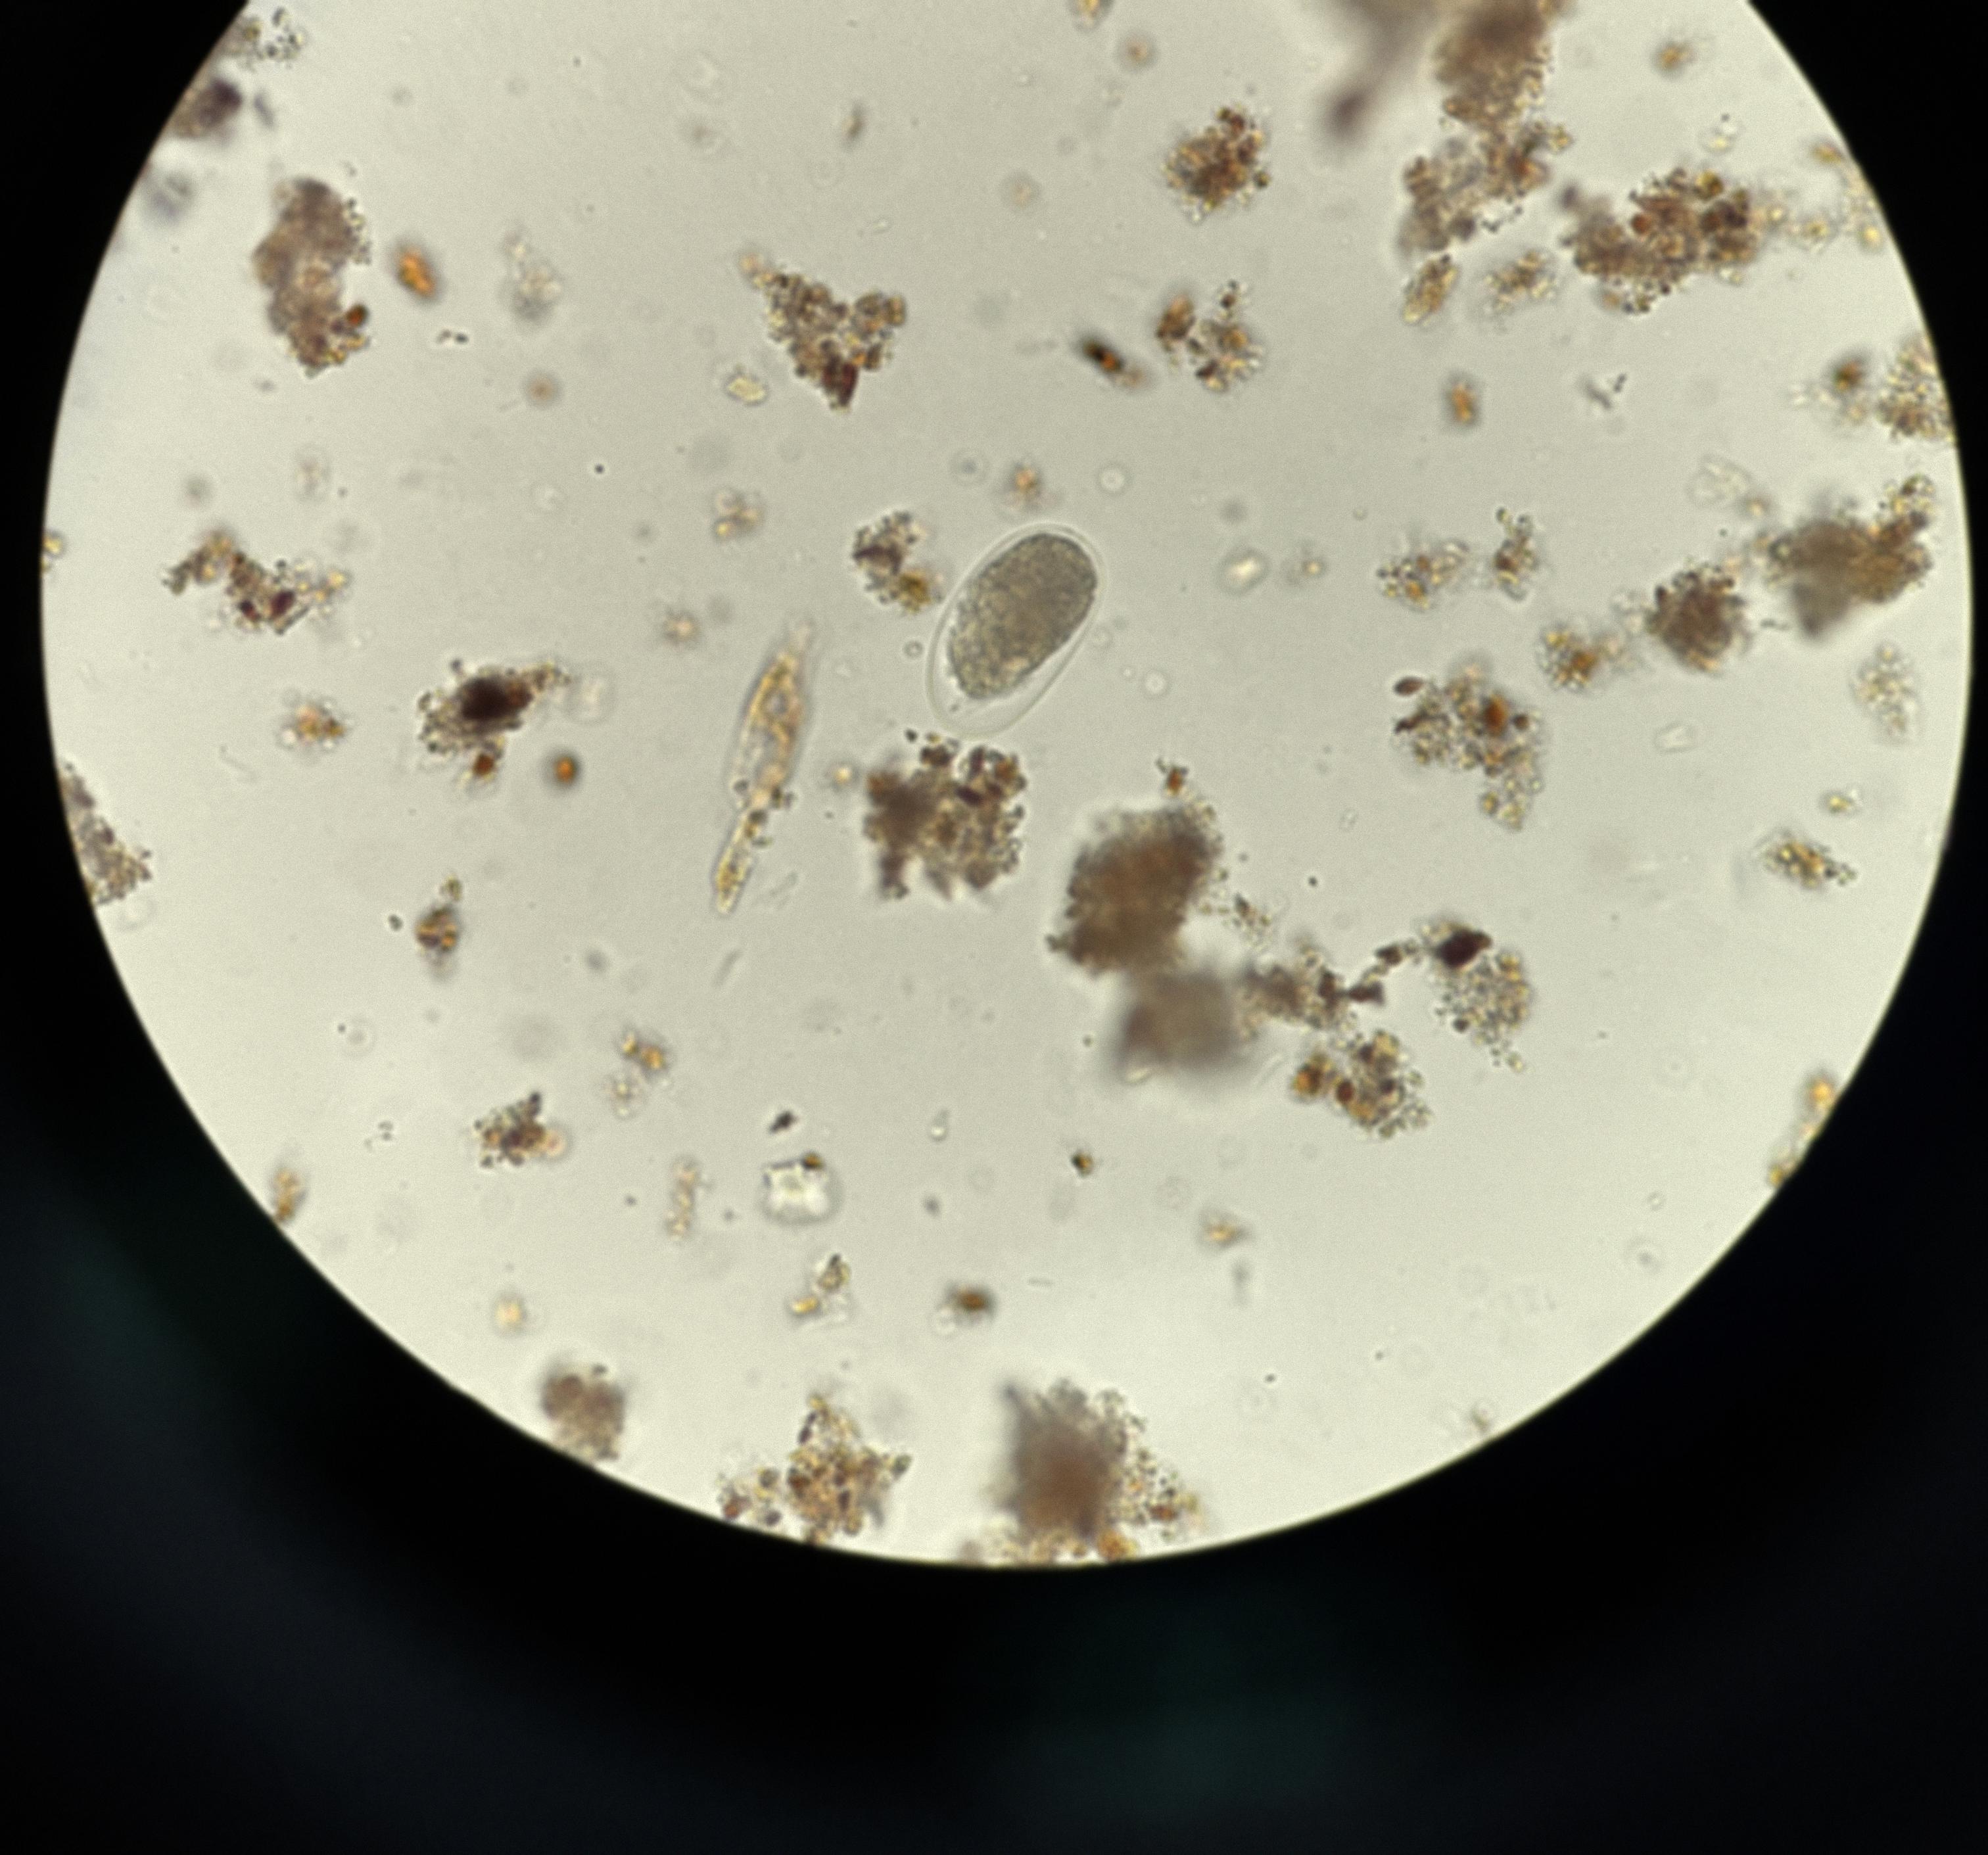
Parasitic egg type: Hookworm egg